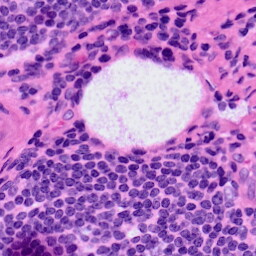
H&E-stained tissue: LymphNode